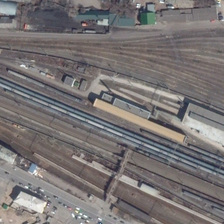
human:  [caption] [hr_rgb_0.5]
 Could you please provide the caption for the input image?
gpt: some buildings are near a large railway station .

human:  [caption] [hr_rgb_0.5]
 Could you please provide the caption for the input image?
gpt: some buildings are near a large railway station .

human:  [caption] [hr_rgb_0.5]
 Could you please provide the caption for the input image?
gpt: some buildings are near a large railway station .

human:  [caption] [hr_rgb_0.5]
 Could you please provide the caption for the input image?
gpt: some buildings are near a large railway station .

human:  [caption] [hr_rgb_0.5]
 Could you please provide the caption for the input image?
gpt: some buildings are near a large railway station .